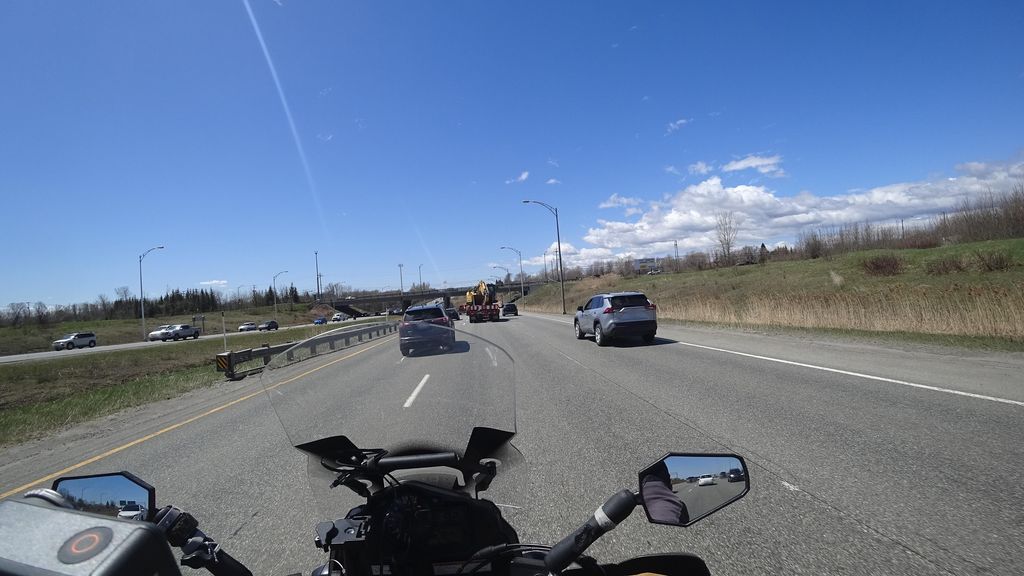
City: quebec_city